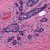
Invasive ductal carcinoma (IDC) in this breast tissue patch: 0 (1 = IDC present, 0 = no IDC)